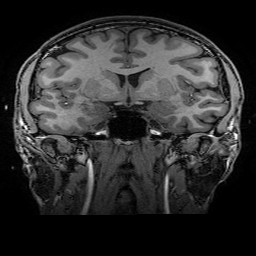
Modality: T1w
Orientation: sagittal
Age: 25
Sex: male
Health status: healthy
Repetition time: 2.53 s
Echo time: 0.0034 s